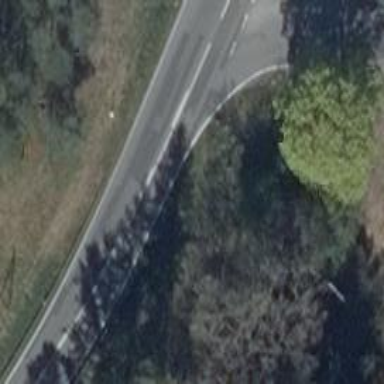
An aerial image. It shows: Secondary road with asphalt surface.